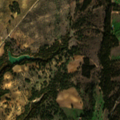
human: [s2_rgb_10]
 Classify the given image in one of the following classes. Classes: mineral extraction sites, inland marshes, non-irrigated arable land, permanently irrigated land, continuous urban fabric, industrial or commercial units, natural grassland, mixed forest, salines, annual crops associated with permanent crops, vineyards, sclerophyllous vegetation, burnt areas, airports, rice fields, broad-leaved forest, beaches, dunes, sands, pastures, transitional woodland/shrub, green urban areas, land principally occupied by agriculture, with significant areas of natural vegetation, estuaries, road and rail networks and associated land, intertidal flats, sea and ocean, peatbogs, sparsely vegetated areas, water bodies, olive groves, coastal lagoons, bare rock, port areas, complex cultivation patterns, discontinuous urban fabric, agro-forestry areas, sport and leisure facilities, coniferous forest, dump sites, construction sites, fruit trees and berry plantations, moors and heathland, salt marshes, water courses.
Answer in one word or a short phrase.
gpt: olive groves, complex cultivation patterns, land principally occupied by agriculture, with significant areas of natural vegetation, broad-leaved forest, transitional woodland/shrub